Question: So I have a few javascript arrays, ex. 'array1 = [1,2,3]' and 'array2 = [4,5,6]' and I want these arrays to represent the column data, not row data like it wants.
How would I make the table to look like:

I've been pulling my hair out all day, and I can't seem to find a solution......is this even supported?
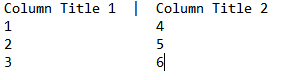
Answer: Simply output the data how you need it.
'''
var rows = '';
for (var i = 0; i < array.length; i++) { //assumes equal size arrays
rows += '<tr><td>'+array[i]+'</td><td>'+array2[i]+'</td></tr>';
//or however you do this
}
'''